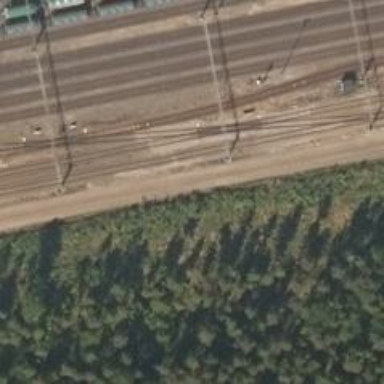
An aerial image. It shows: Railway with continuous electrified contact lines.